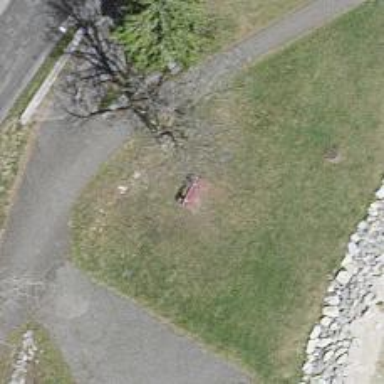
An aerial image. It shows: Red bench.